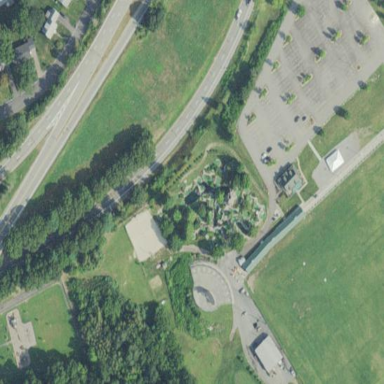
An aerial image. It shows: Miniature golf leisure land.